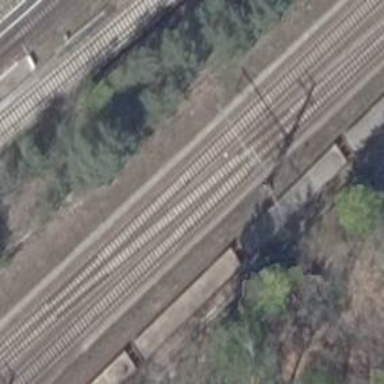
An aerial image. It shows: Railway track with contact line for electrification.